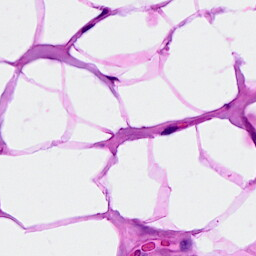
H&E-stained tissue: Breast